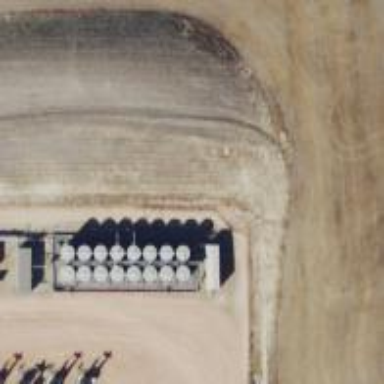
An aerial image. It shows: Storage tank with man-made structure.